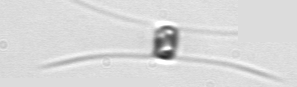
Label: Chaetoceros_similis